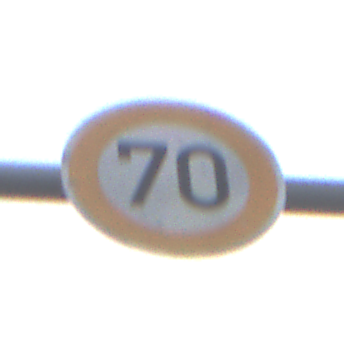
Verkehrszeichen: Geschwindigkeit70
Umgebung: Outdoor, Urban
Tageszeit: SunriseSunset
Wetter: PartlyCloudy
Licht: Natural
Jahreszeit: NotSpecified
Kontrast: LowContrast